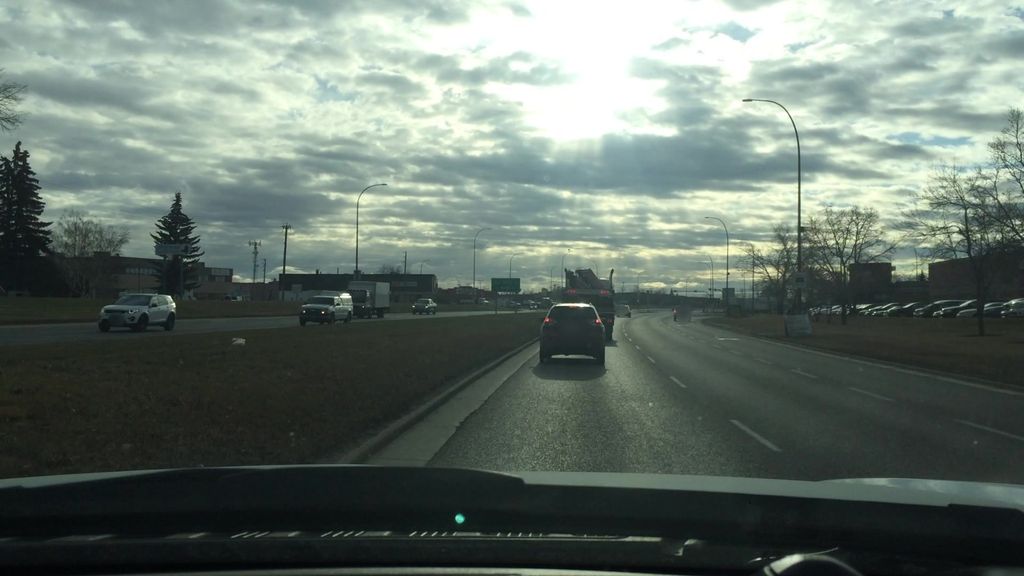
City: calgary